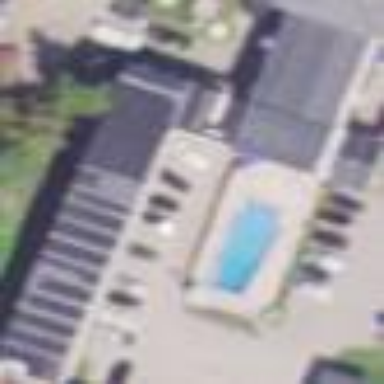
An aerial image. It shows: Building with flat black roof.